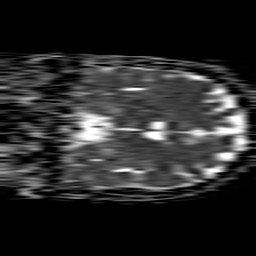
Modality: ADC
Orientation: coronal
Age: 53
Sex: female
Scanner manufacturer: philips
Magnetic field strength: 1.5 T
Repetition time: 4.6 s
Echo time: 0.08631 s